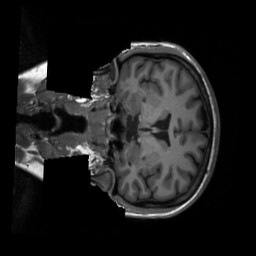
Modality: T1w
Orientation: coronal
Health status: healthy
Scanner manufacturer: siemens
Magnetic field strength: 3 T
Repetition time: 2.3 s
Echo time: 0.00207 s